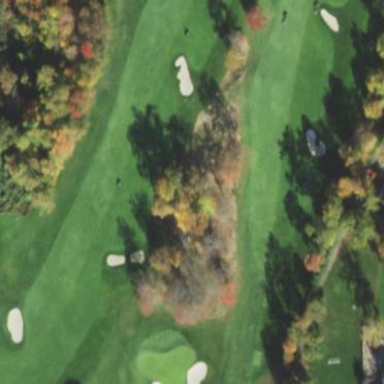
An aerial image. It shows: Golf fairway surrounded by grass.